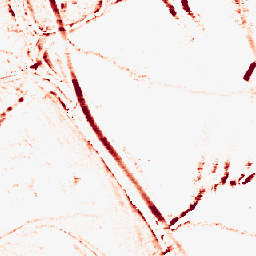
Category: morphological
Decomposition family: morphological_rect
Decomposition parameters: operation: opening
width: 10
height: 5
Upsampling method: nearest
Upsampling parameters: scale: 8
Upsampling scale: 8